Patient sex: F
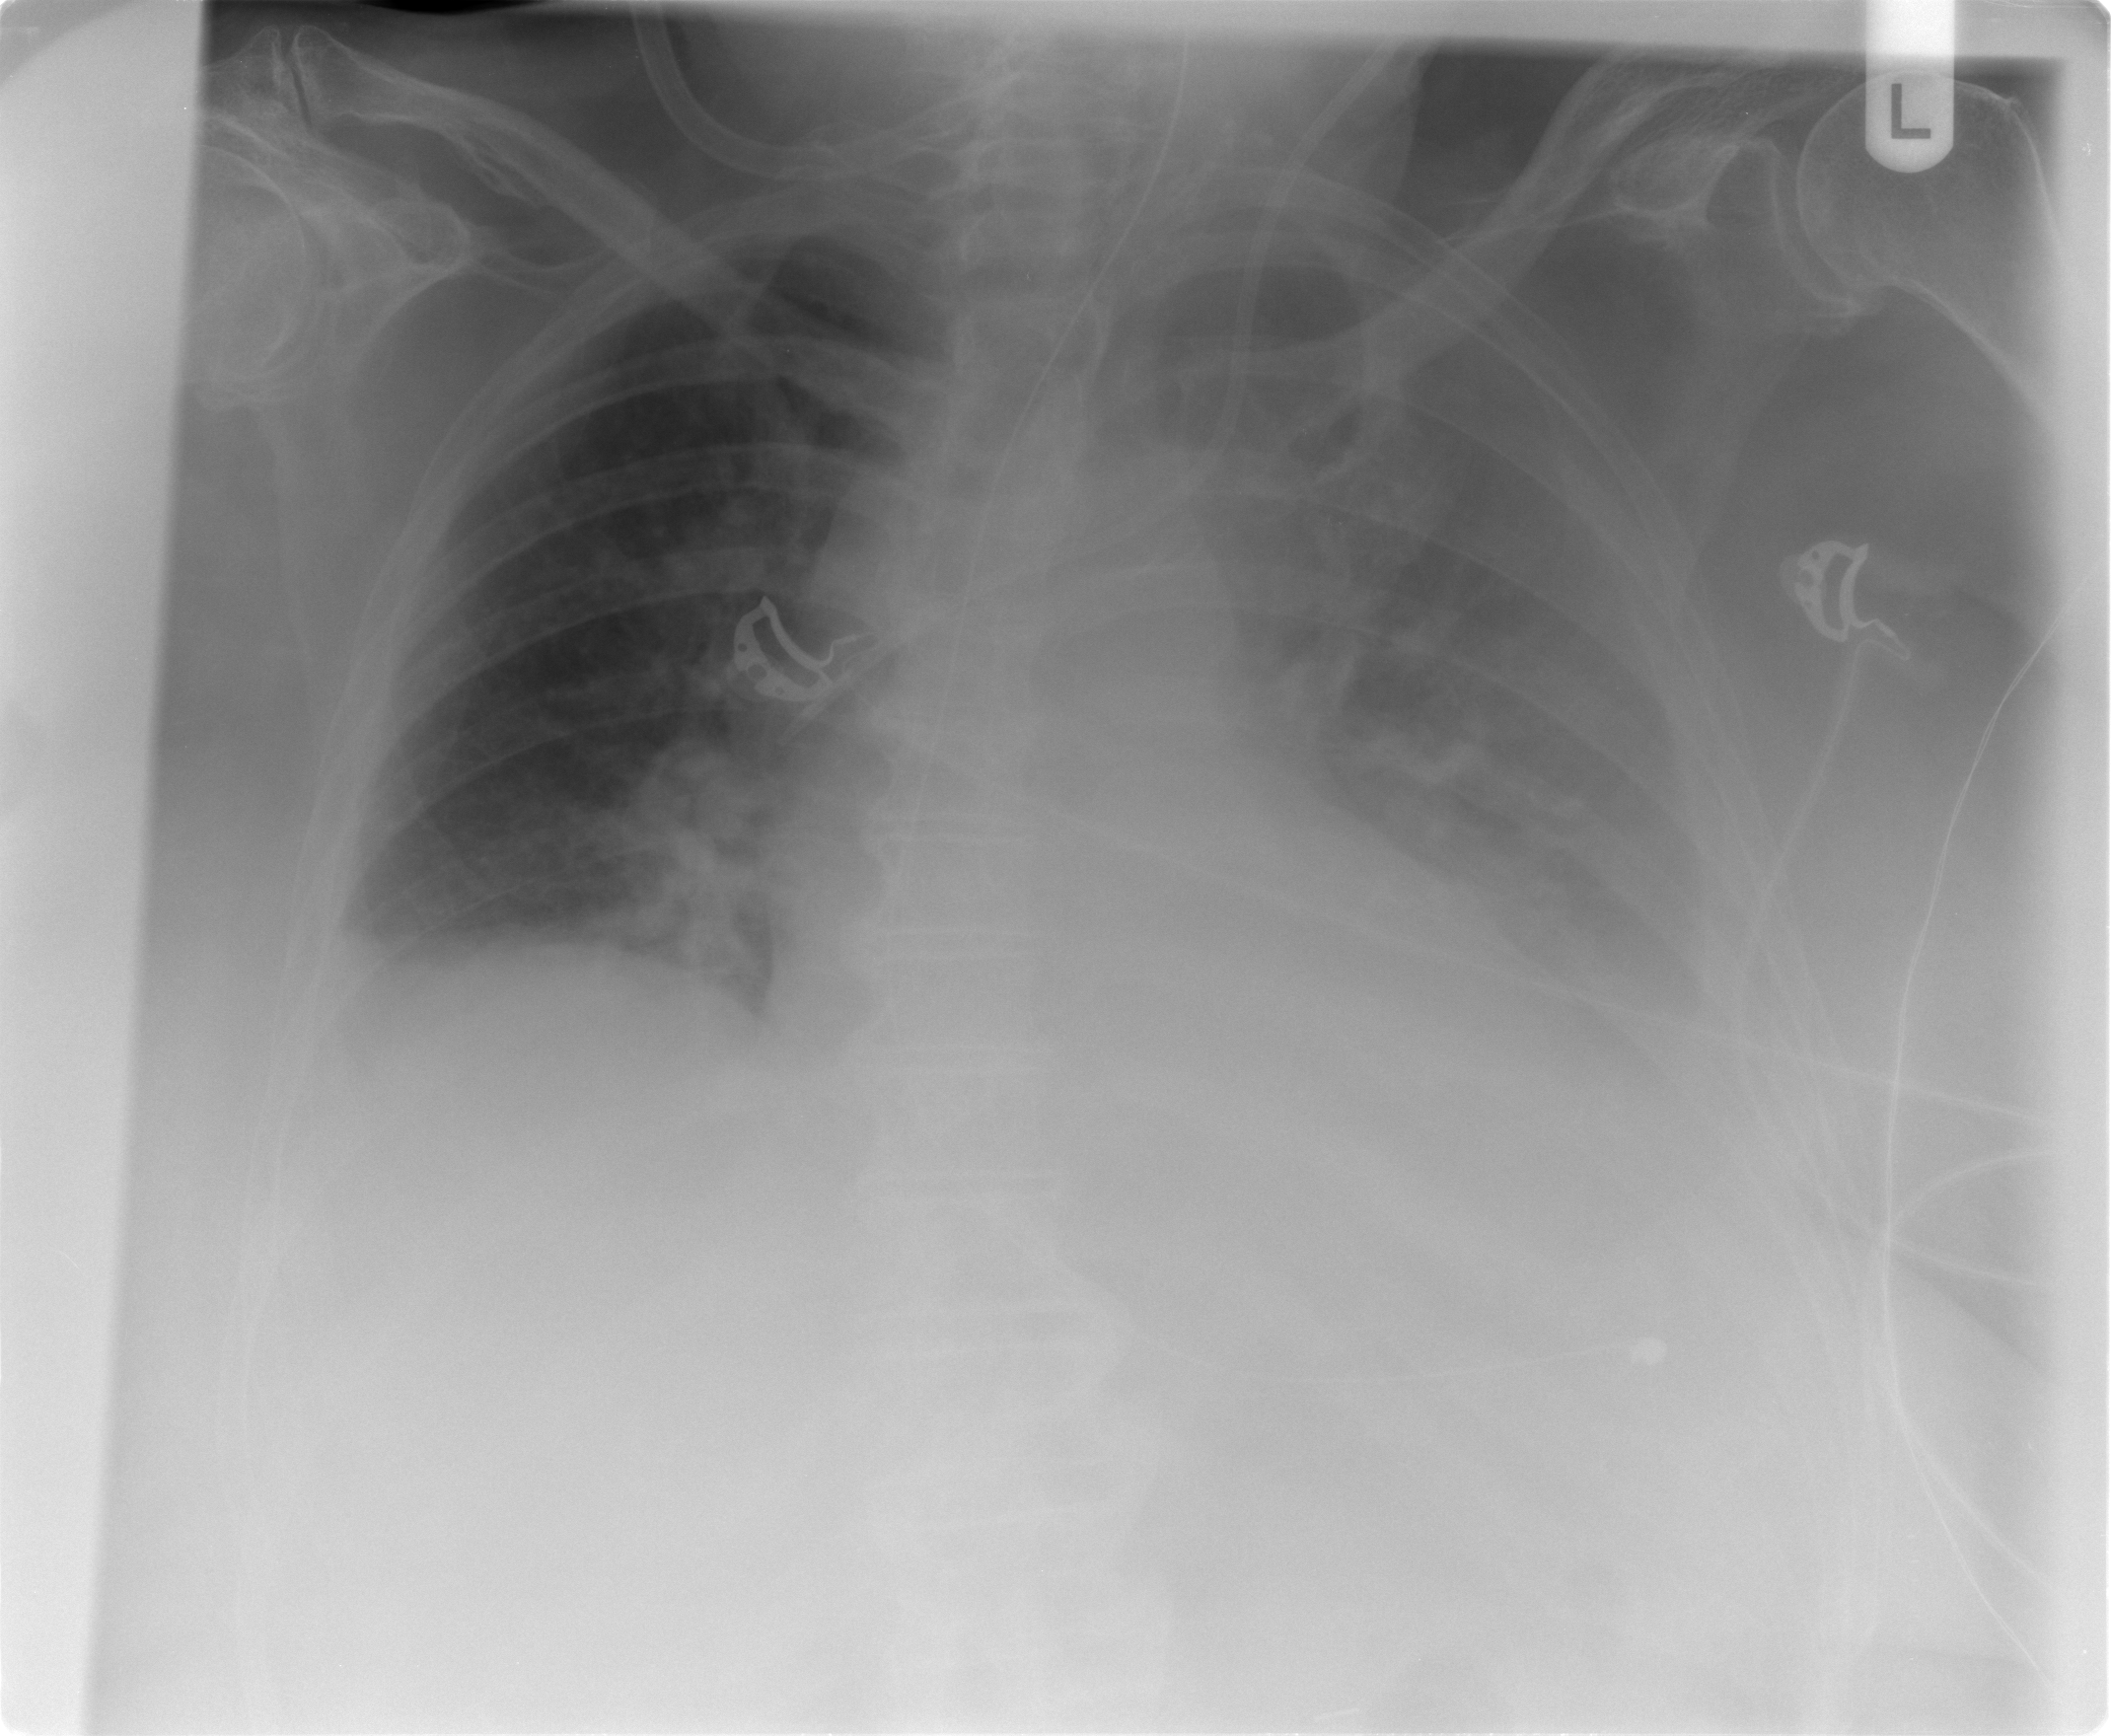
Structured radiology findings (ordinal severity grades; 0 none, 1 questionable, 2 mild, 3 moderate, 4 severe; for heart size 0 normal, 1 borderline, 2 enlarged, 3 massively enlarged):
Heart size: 0
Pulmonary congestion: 0
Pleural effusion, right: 2
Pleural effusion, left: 4
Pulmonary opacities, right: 0
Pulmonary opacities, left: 0
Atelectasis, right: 0
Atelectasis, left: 2